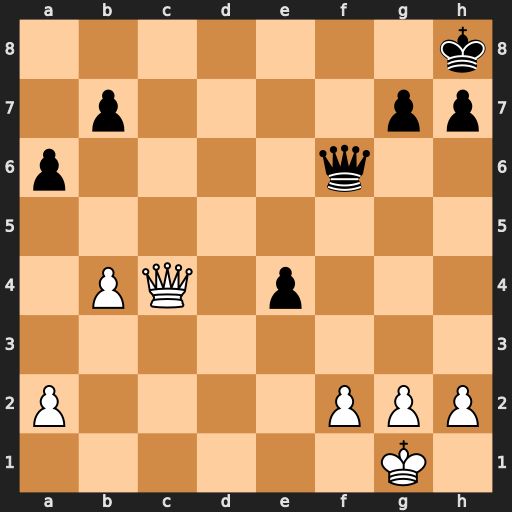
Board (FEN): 7k/1p4pp/p4q2/8/1PQ1p3/8/P4PPP/6K1
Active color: w
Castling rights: -
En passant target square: -
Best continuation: Qc8+ Qd8 Qxd8#